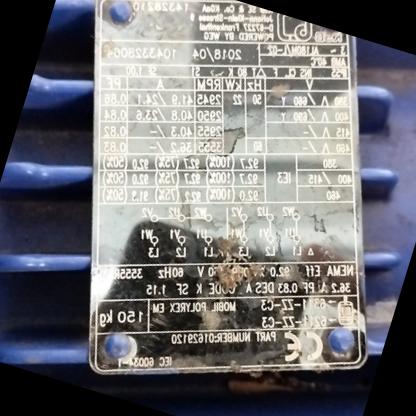
Klasa: tabliczka-znamionowa